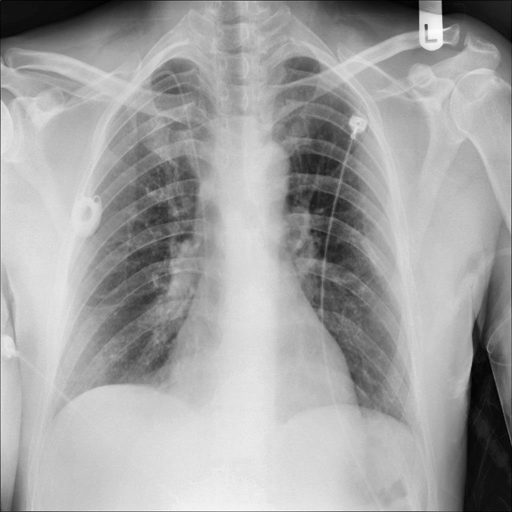
Finding: NORMAL